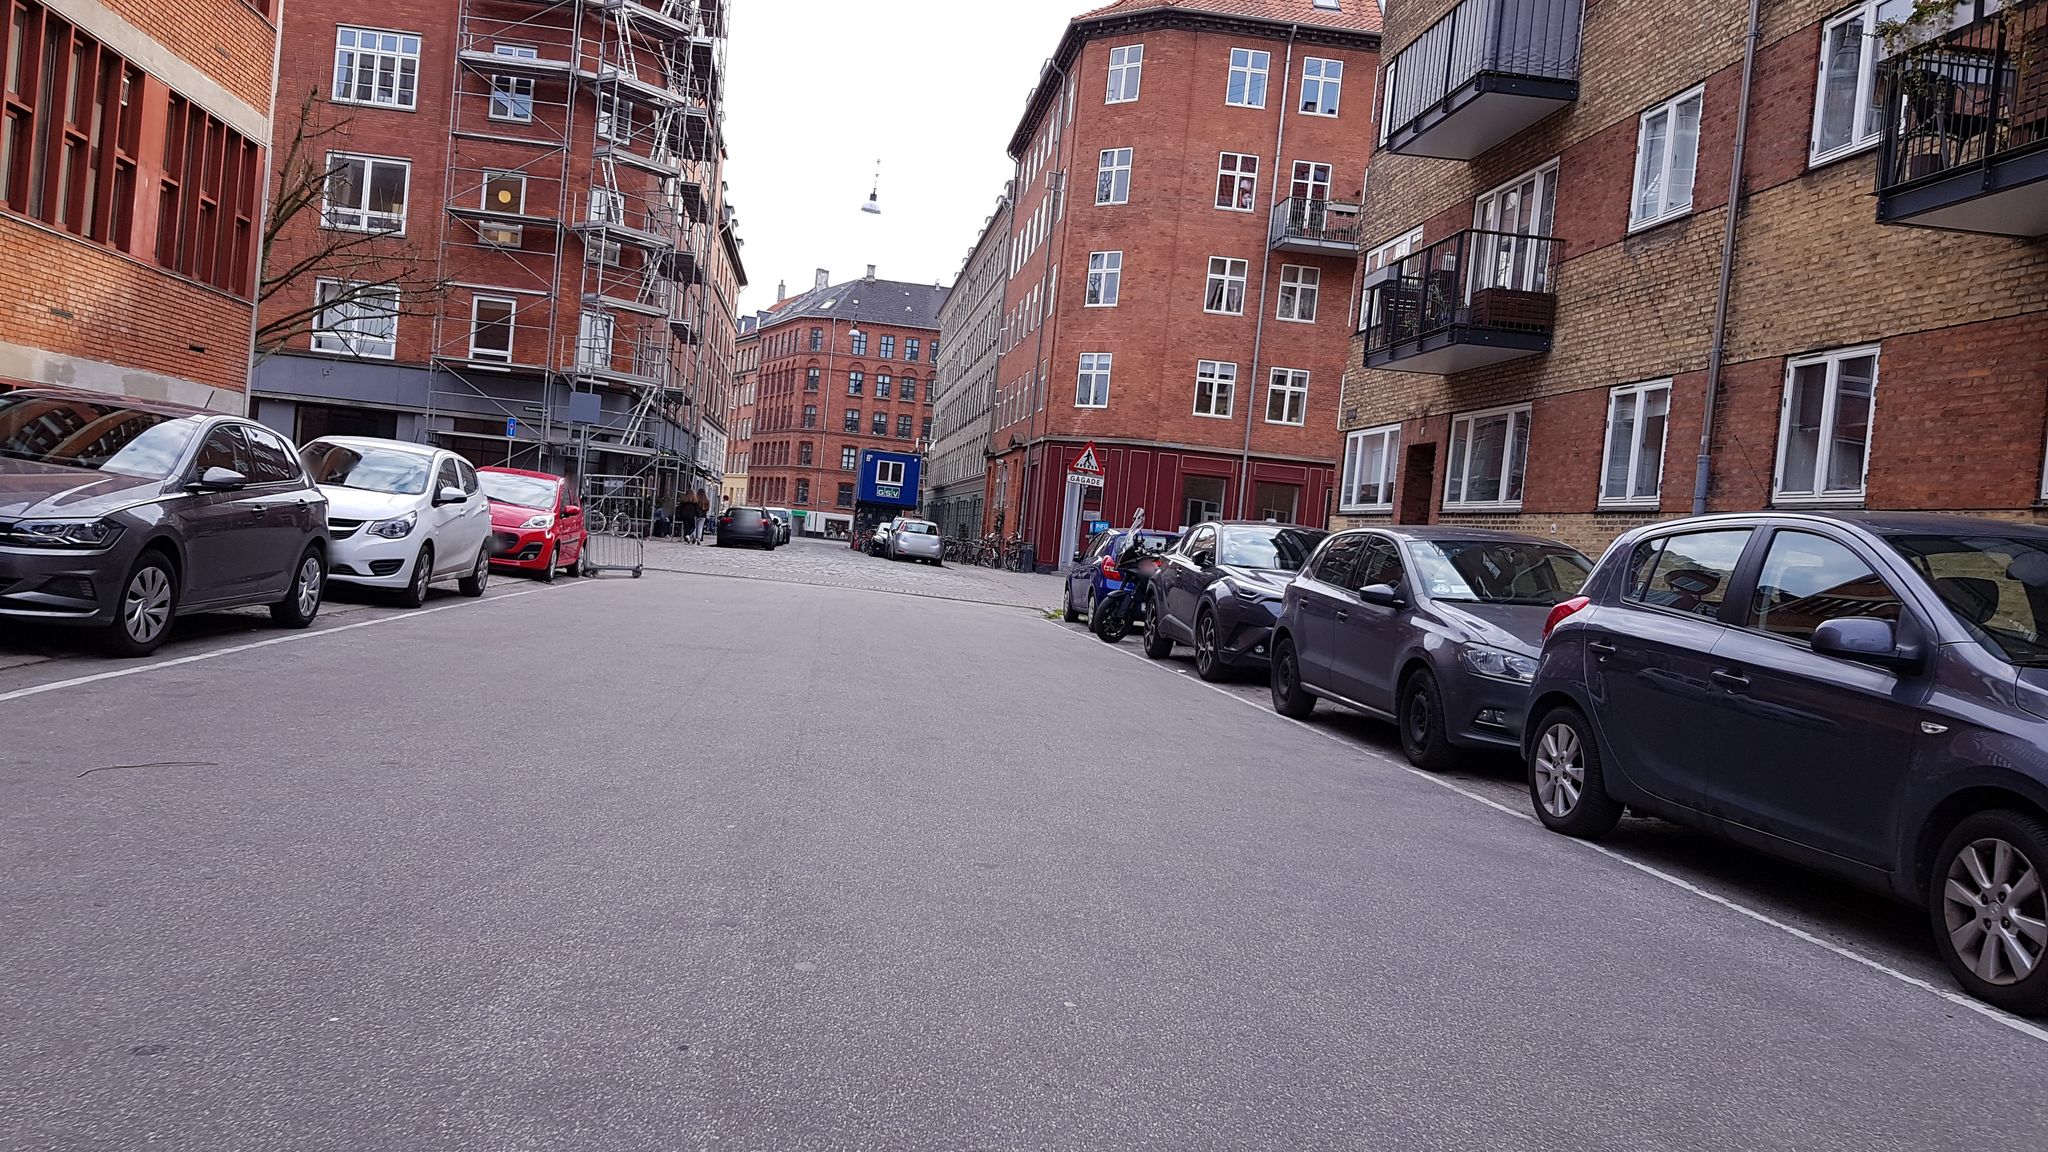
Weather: snowy
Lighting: day
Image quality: good
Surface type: walking surface
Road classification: pedestrian, path, residential
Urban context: urban centre
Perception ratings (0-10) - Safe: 4.52, Lively: 9.35, Beautiful: 8.68, Boring: 3.7, Depressing: 1.55, Wealthy: 9.25